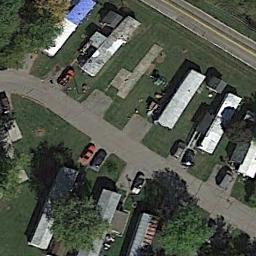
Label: mobile_home_park